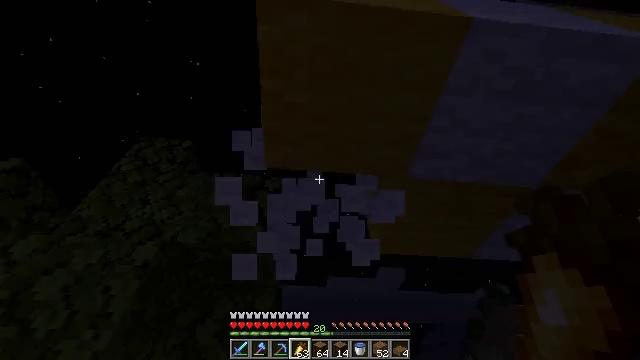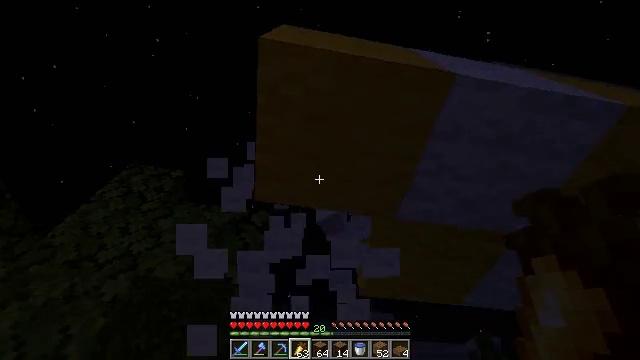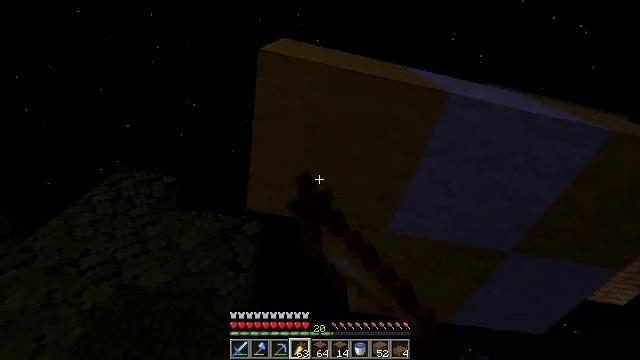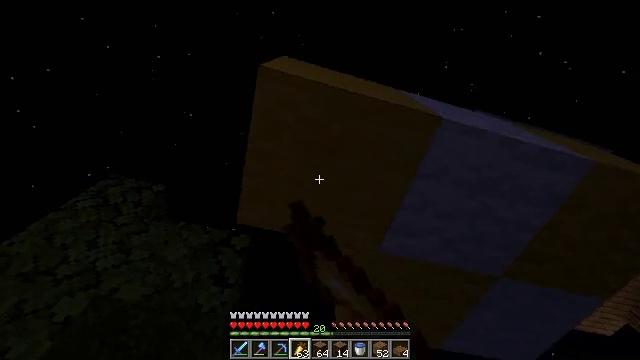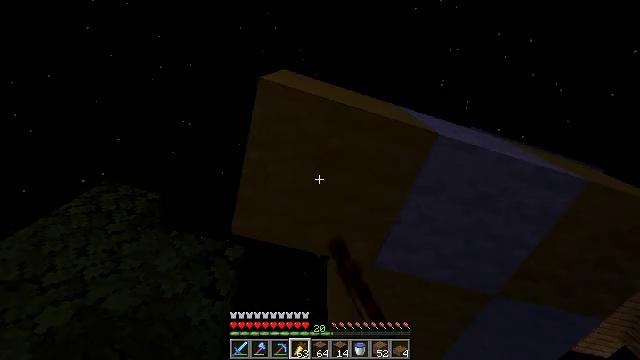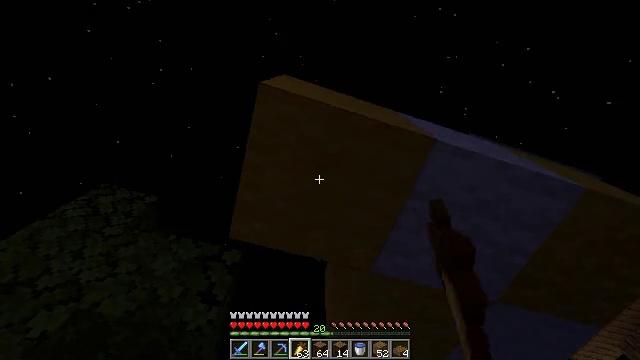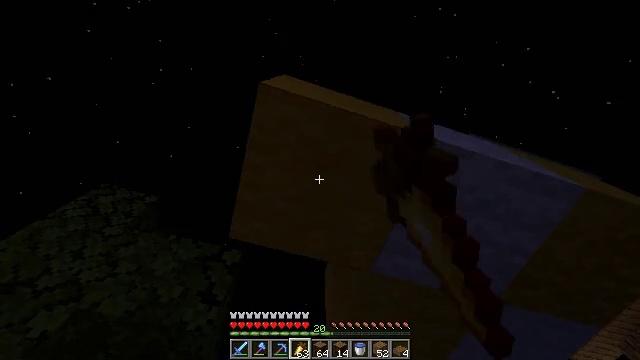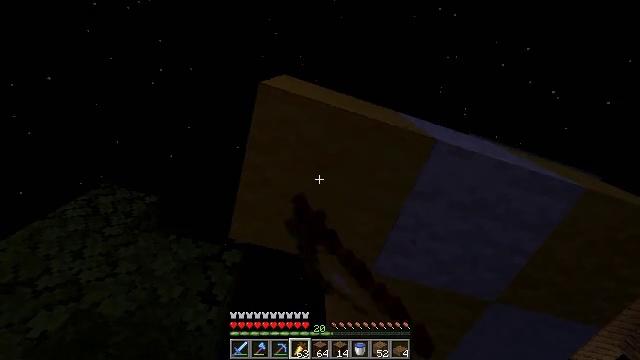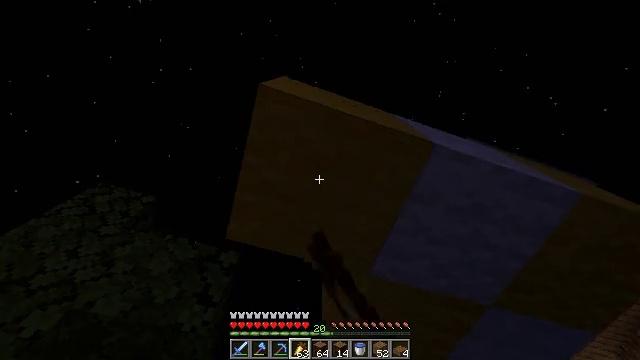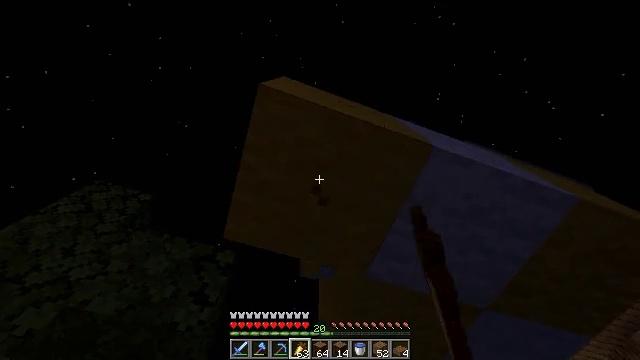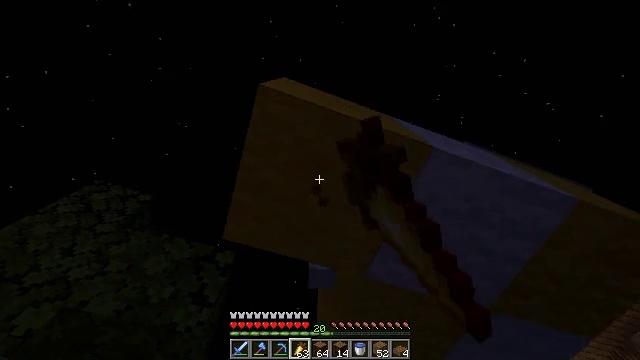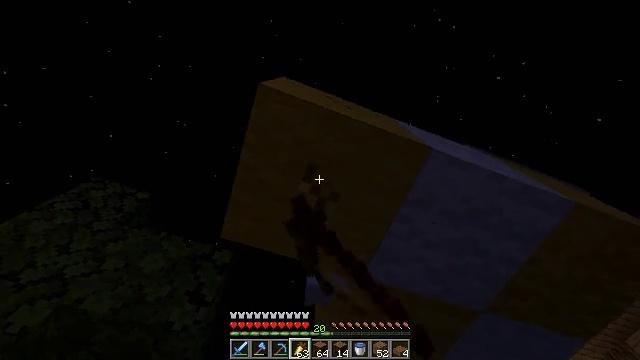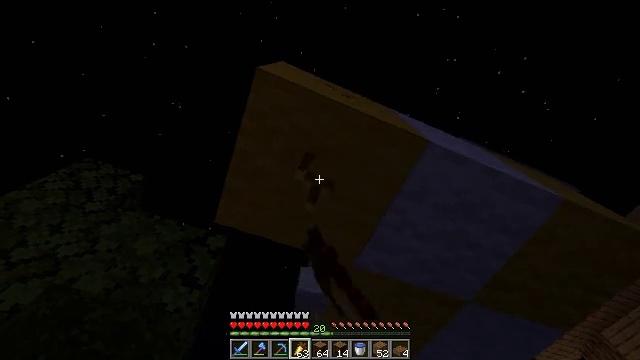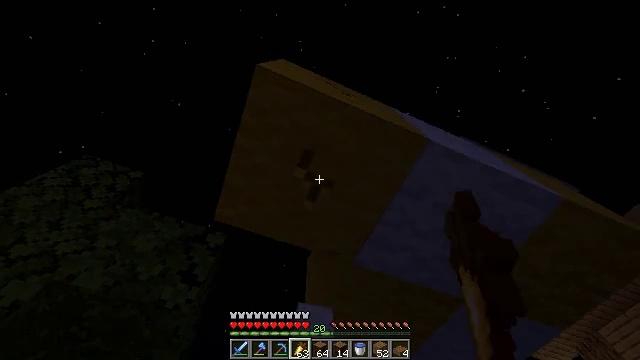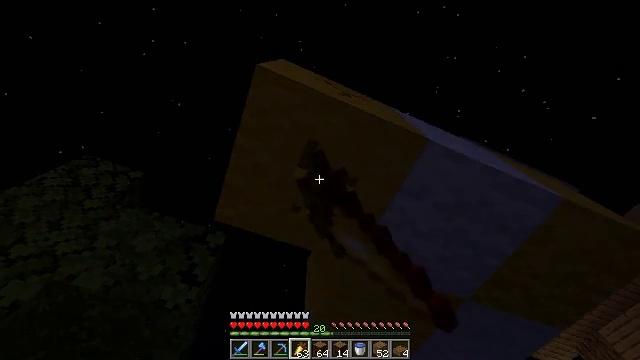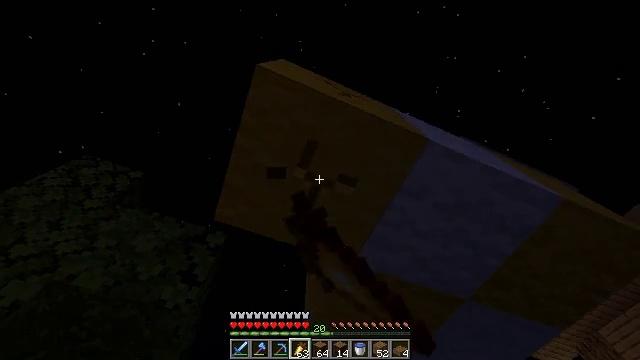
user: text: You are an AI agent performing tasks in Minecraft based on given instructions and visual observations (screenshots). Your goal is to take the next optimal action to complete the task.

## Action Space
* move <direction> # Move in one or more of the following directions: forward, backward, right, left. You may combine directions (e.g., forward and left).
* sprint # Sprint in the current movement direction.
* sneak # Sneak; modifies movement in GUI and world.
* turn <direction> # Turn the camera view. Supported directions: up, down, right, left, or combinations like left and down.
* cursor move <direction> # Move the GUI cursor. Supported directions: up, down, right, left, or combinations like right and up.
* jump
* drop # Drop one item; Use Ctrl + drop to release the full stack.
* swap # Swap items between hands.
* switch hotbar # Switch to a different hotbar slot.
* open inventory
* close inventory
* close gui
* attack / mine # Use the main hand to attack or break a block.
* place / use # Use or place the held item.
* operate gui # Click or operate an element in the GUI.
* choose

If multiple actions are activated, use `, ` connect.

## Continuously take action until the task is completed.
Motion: motion action
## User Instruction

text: Collect yellow wool by breaking it.
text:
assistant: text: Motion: turn right and up, attack / mine
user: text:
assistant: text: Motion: turn right and up, attack / mine
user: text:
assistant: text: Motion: turn right and up, attack / mine
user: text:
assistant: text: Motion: turn right and up, attack / mine
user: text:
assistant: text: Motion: turn up, attack / mine
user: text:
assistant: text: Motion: attack / mine
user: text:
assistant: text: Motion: attack / mine
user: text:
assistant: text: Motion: attack / mine
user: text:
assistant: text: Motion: attack / mine
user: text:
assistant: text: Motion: attack / mine
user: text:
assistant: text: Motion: attack / mine
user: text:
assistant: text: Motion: turn right and down, attack / mine
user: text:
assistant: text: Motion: attack / mine
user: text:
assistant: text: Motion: attack / mine
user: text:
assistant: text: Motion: attack / mine
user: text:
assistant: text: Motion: attack / mine
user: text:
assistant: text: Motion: attack / mine
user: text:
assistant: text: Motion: attack / mine
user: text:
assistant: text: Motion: attack / mine
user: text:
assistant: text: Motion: attack / mine
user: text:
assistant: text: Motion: attack / mine
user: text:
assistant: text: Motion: attack / mine
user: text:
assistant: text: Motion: turn right, attack / mine
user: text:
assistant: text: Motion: turn right, attack / mine
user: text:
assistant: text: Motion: turn right, attack / mine
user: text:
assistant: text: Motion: turn right, attack / mine
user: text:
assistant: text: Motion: turn right, attack / mine
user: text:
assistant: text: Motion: attack / mine
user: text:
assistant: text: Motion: attack / mine
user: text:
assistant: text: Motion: attack / mine